Current action and preconditions to check: path_clear

Your task: For each precondition in the list above, predict whether it will hold at this action.

Consider the current scene as observed from the mobile robot's camera, and analyze the predicted future states of all dynamic agents (e.g., people, animals, vehicles, or any moving entities) within the NEXT SECOND.

IMPORTANT: Only answer "very likely" if you are absolutely certain—based on strong, clear evidence—that a dynamic agent will violate the precondition in the predicted future state. Do NOT answer "very likely" for unlikely, ambiguous, or low-probability risks.

Ask yourself for each precondition: Is there a high probability, with clear and convincing evidence, that the predicted future states of any dynamic agent will interfere with the predicted future state of the currently executing action within the NEXT SECOND, causing that precondition to fail?

Assess the risk level based on these predictions. Use "likely" or "very likely" if motions create a clear risk of interference.

Use "neutral" or "improbable" if agents are nearby but their predicted paths are clearly diverging or non-conflicting.

Failure Risk Categories: "very improbable", "improbable", "neutral", "likely", "very likely"

Answer Format: Output ONLY the probability_of_failure value from these categories: "very improbable", "improbable", "neutral", "likely", "very likely"

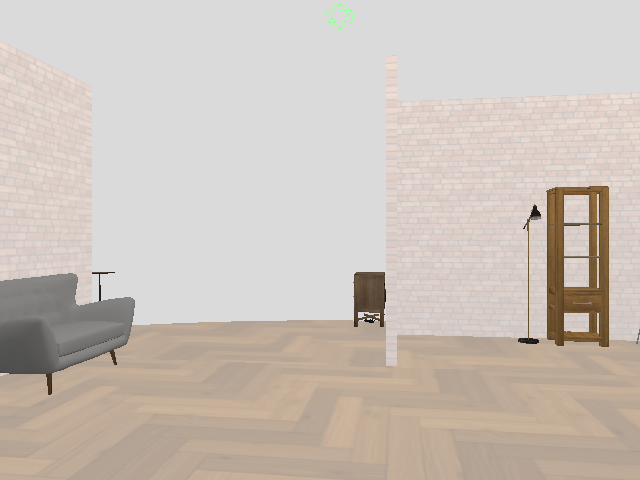

Answer: very improbable